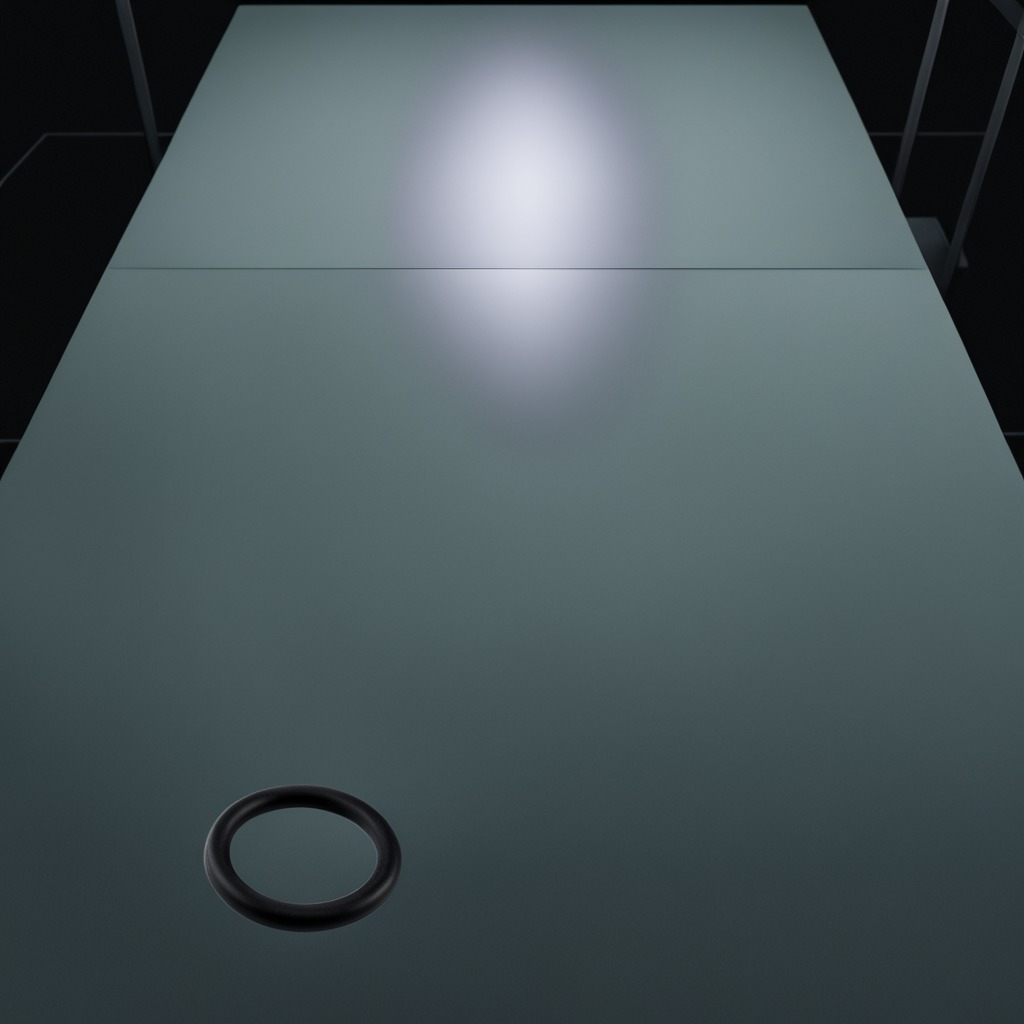
A rubber O-ring lying on a clean empty table in a railway signal maintenance room lit by harsh overhead fluorescents photorealistic surface textures crisp shadows high dynamic range